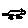
Label: cat